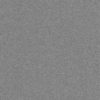
Label: dusty